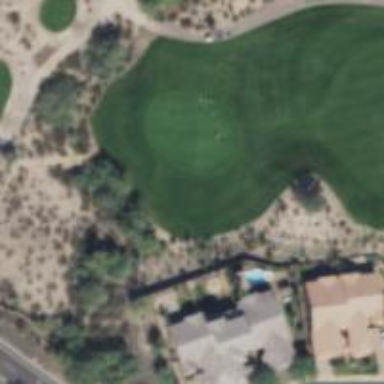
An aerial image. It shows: Golf hole.